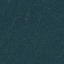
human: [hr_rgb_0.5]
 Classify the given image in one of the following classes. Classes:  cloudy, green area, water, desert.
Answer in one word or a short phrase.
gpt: green area